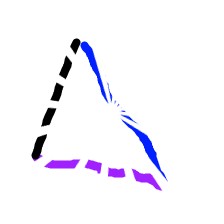
Shape: triangle